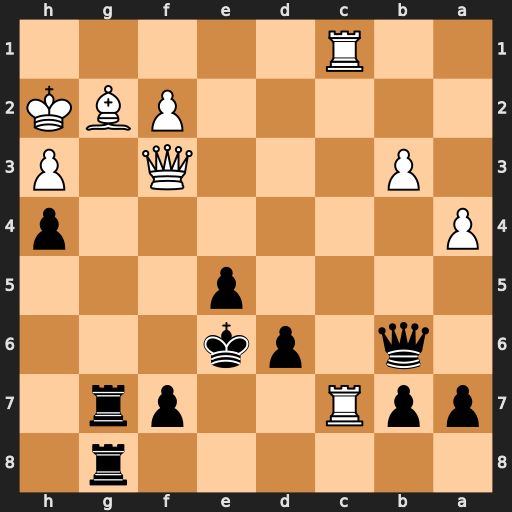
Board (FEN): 6r1/ppR2pr1/1q1pk3/4p3/P6p/1P3Q1P/5PBK/2R5
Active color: b
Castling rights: -
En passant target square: -
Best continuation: Rxg2+ Qxg2 Rxg2+